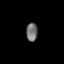
Tissue: skin
Cell type: Epithelial cells
Senescence score: 0.2774
Nuclear area (px): 202
Mean DAPI intensity: 114.267